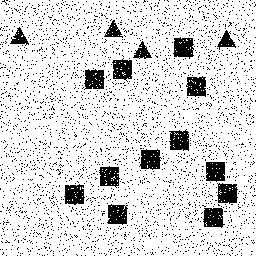
Squares: 12
Triangles: 4
Stars: 0
Total shapes: 16